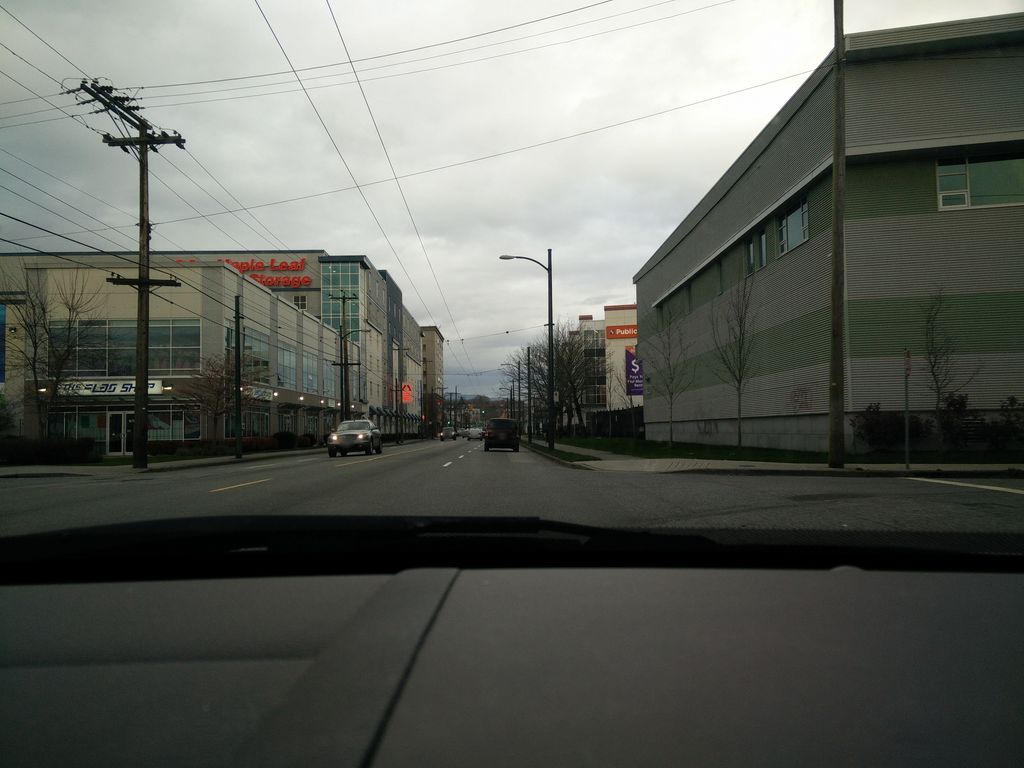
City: vancouver